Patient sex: M
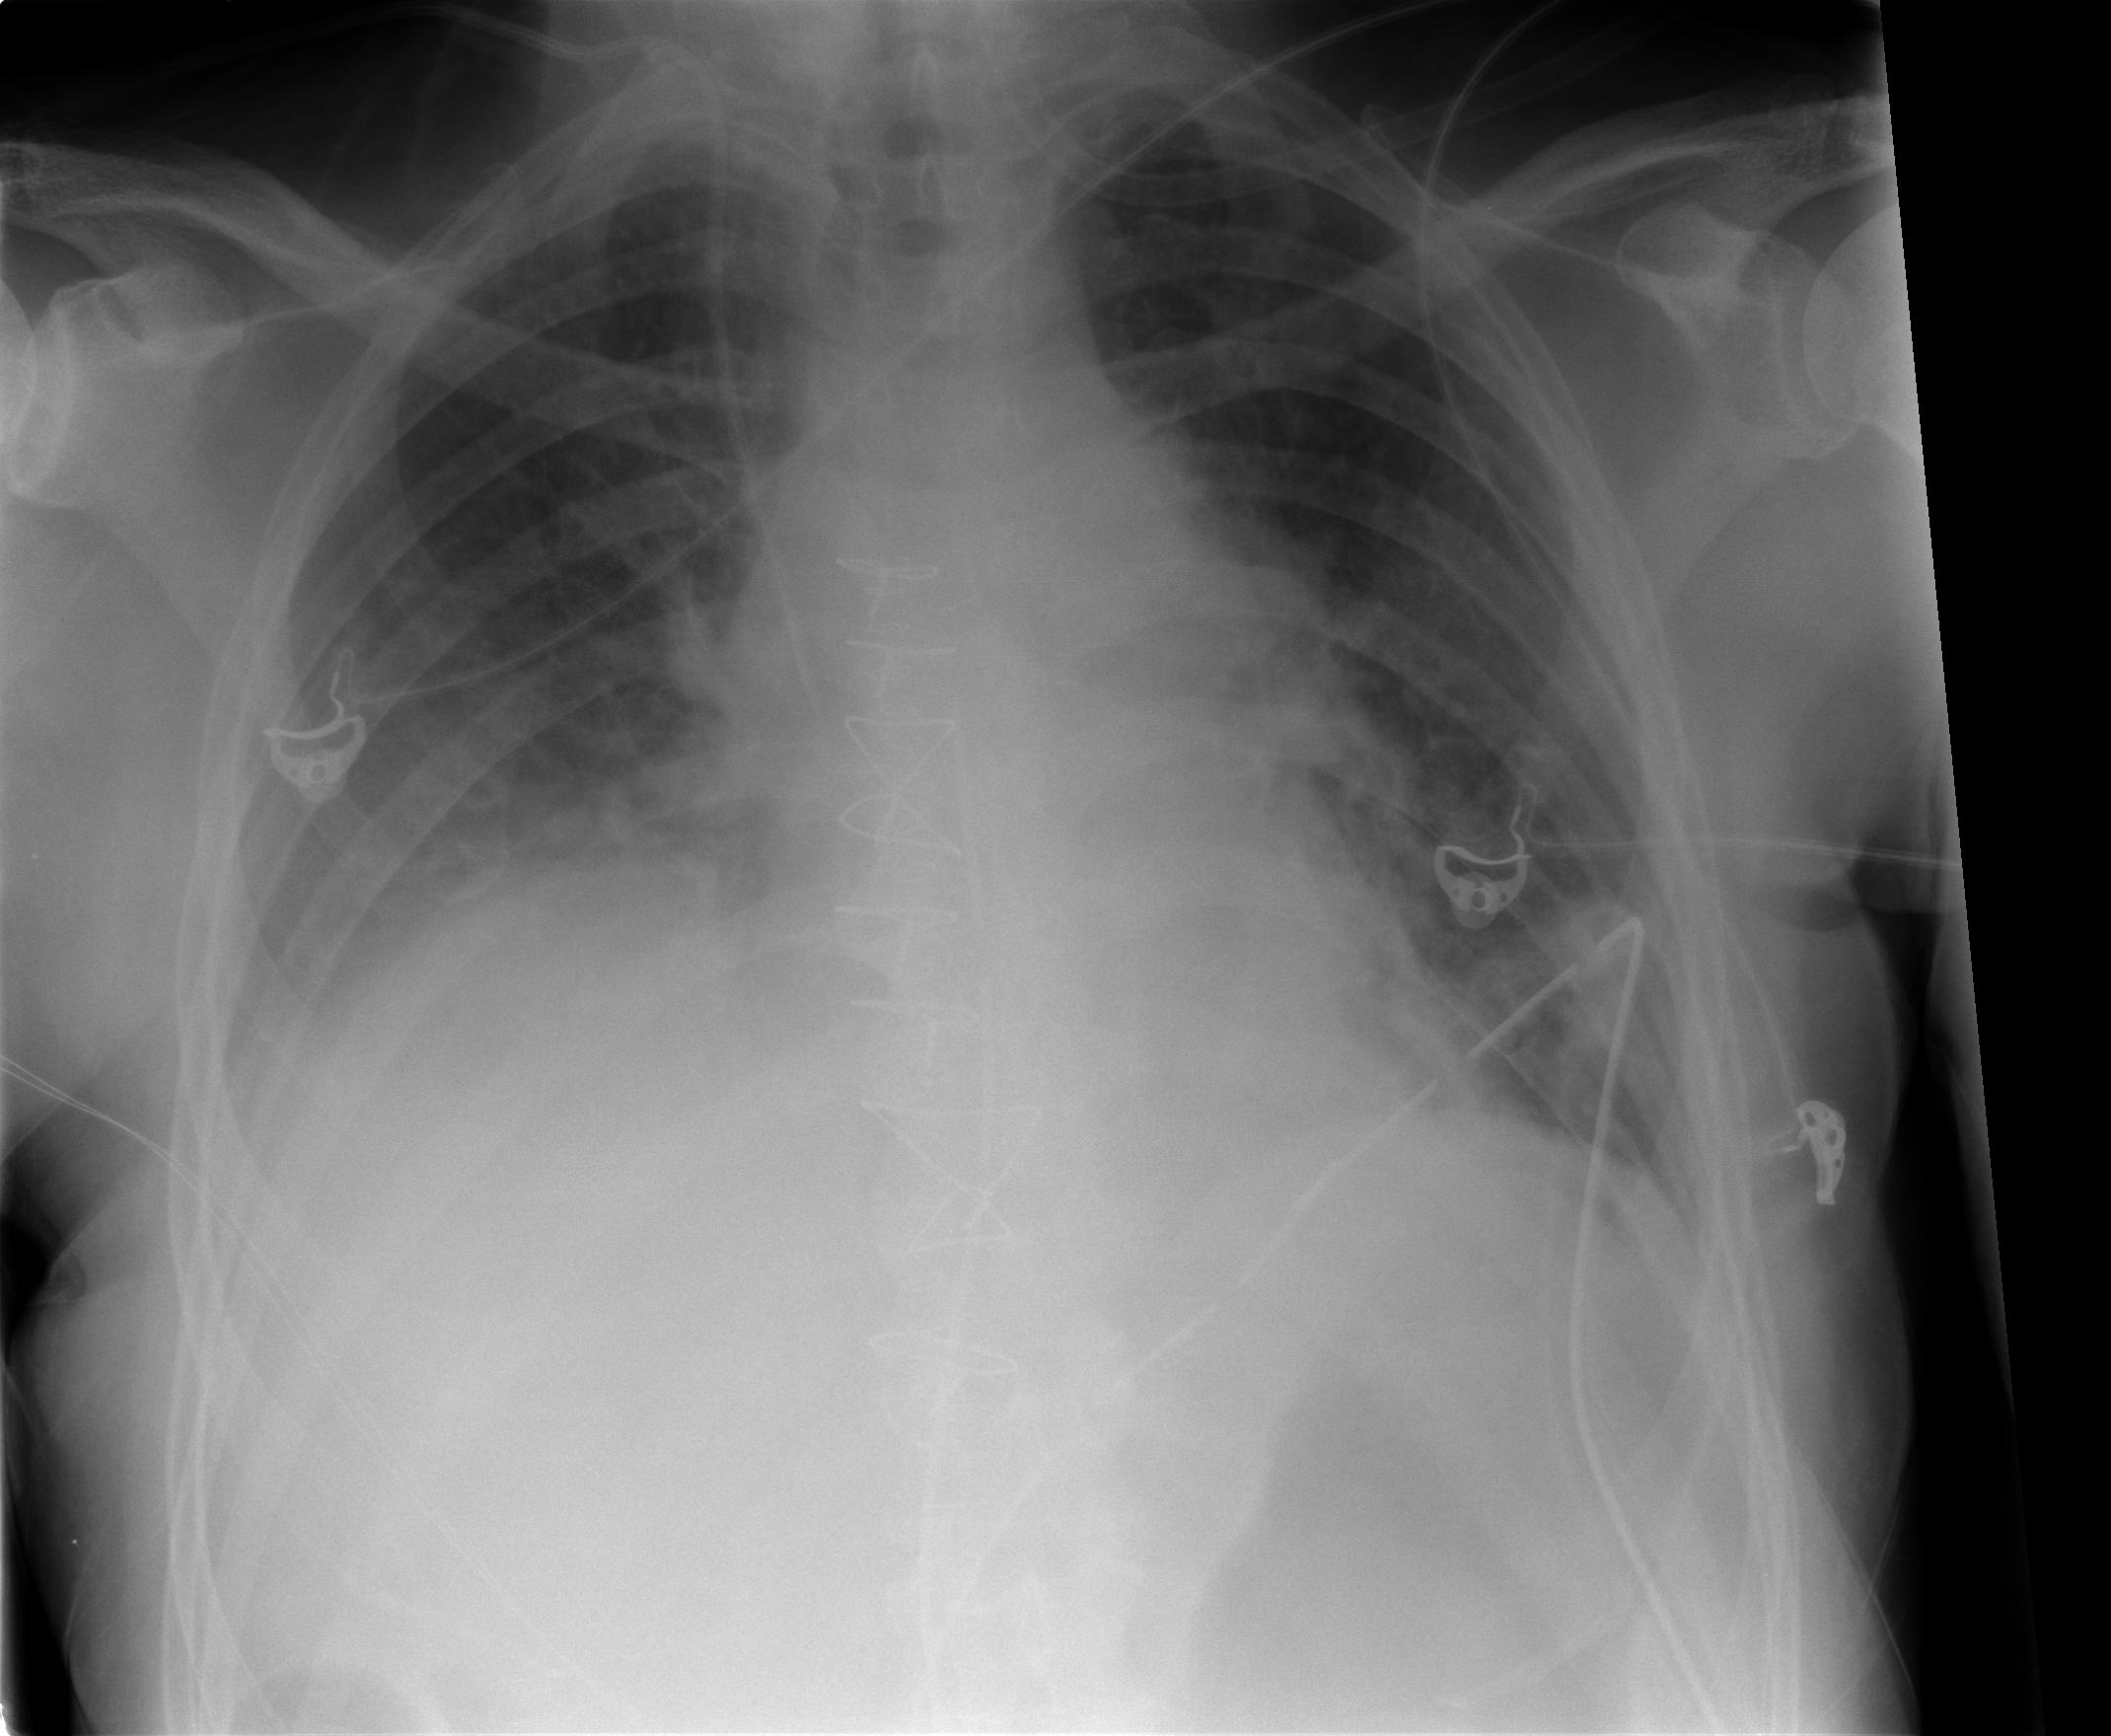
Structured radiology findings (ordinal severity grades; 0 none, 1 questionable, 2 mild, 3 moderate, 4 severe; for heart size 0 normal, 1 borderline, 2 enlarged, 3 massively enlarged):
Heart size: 0
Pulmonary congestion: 0
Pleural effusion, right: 2
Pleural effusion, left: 0
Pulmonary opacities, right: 0
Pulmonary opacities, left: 0
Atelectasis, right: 2
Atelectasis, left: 2